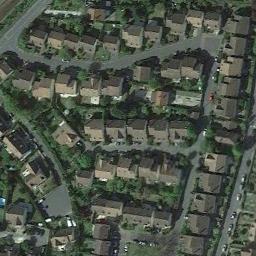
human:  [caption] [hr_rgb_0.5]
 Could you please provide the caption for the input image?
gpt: The dense residential is next to the road and some trees .

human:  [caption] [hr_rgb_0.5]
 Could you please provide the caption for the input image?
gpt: The color of the house is different .

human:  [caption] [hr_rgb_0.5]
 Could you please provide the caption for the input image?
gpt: There are many roads and neatly arranged houses and trees and many vehicles in densely populated areas .

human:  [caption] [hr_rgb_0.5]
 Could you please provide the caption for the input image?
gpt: A dense residential area has lots of trees and houses of the same style while some roads go through the residential area .

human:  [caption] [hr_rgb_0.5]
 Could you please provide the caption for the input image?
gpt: There are many buildings arranged neatly on dense residential area .